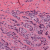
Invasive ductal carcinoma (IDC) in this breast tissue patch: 1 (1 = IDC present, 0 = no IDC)